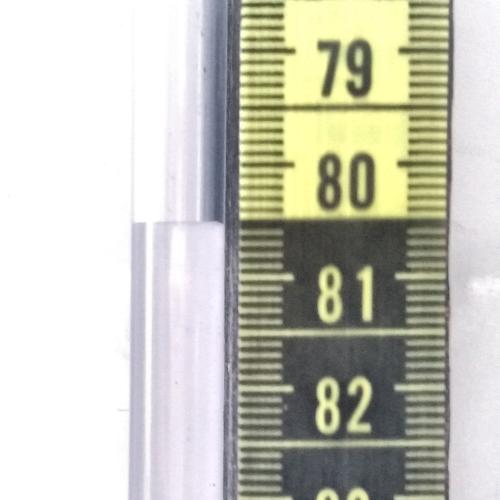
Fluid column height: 80.5 cm